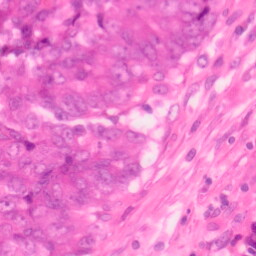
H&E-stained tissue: Colon